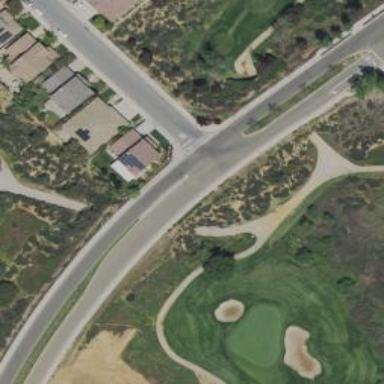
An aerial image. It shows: Service road used as golf cart path.